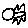
Label: bird